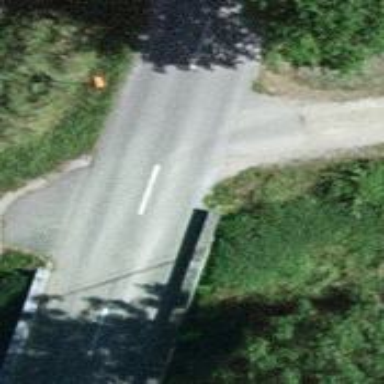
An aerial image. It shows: Tertiary road with bridge.